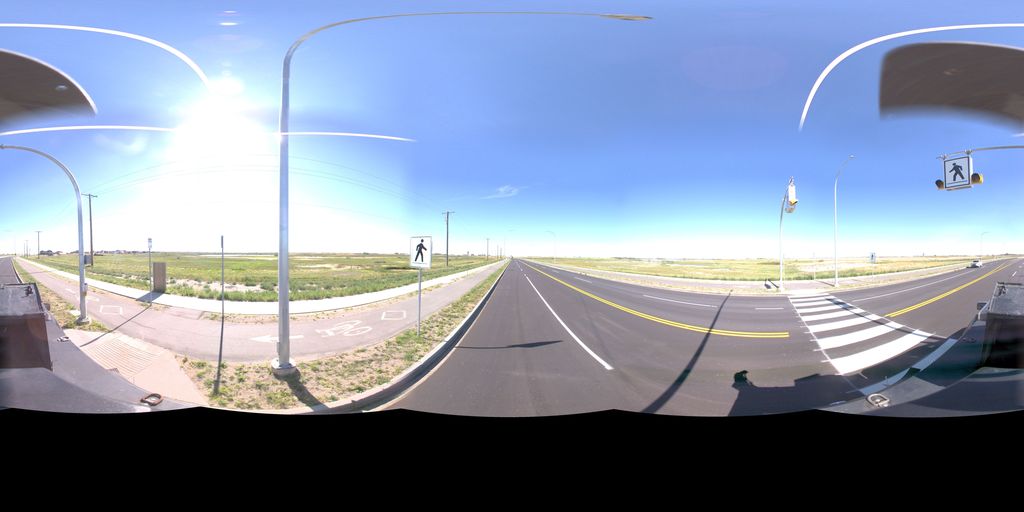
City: saskatoon